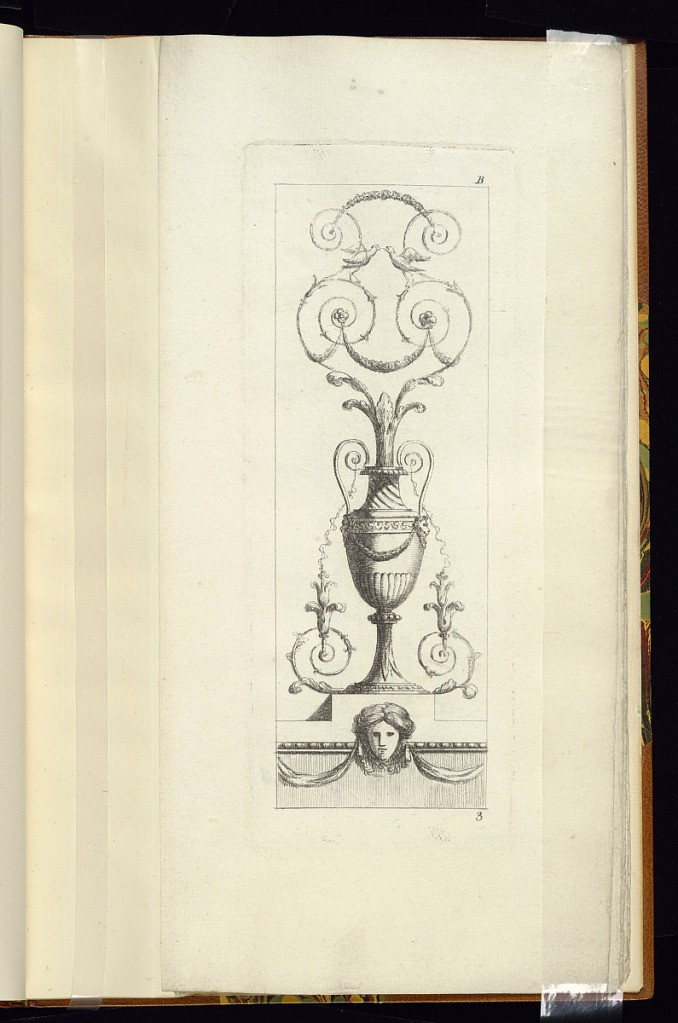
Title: Arabesque Design
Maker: Juste-François Boucher, French, 1736 – 1782
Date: ca. 1775
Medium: Etching on cream laid paper
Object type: Print
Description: Arabesque design featuring a vase at center with scrolls emerging from its neck and at its base; below is a mascaron with drapery.